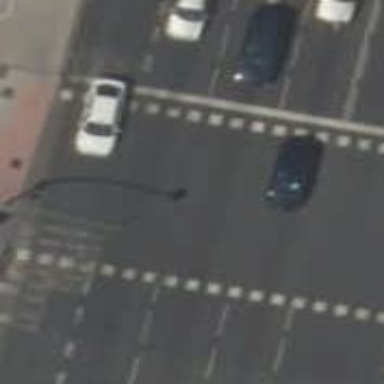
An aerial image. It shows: Crossing with traffic signals.